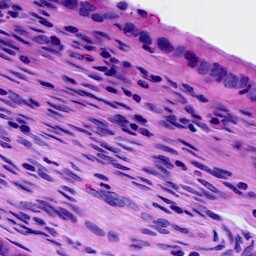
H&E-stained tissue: Cervix